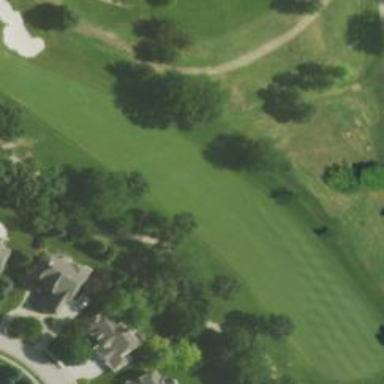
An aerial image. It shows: Golf hole.